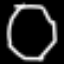
Label: octagon